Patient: sex M, age 80
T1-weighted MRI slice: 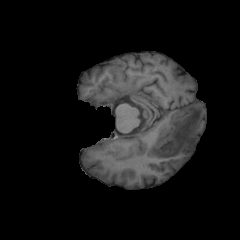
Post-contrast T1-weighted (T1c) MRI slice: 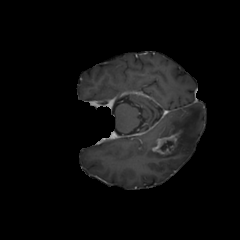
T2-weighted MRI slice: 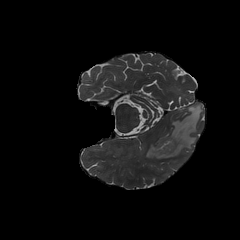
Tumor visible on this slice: yes
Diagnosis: Glioblastoma, IDH-wildtype
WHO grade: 4